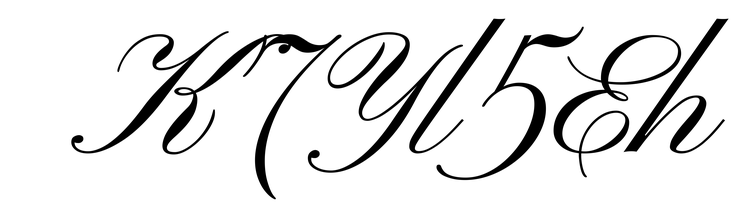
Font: PinyonScript-Regular